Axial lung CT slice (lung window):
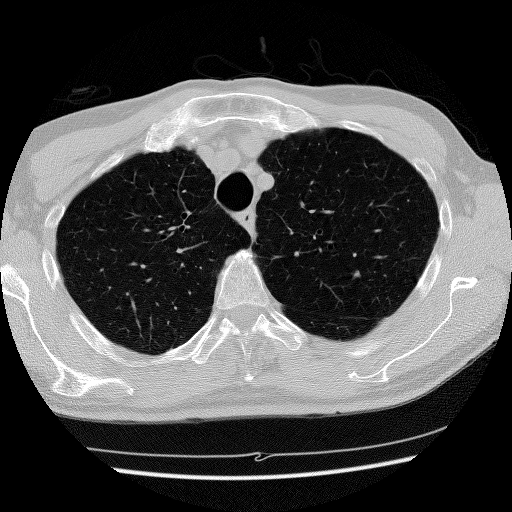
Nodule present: no